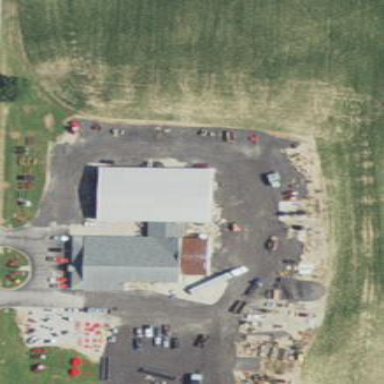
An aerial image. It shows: Building that houses agrarian shop.